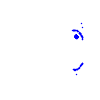
Particle: pion